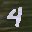
Label: 4